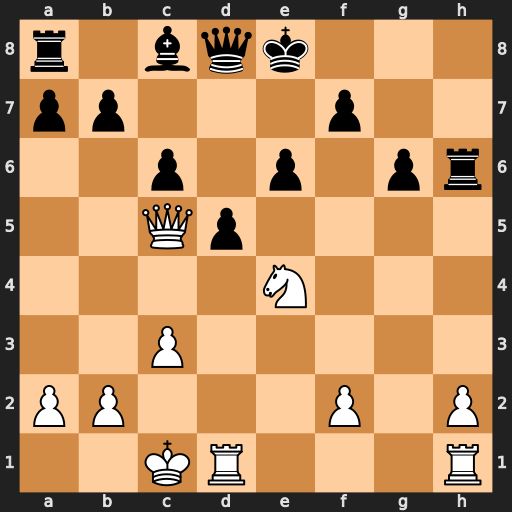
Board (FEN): r1bqk3/pp3p2/2p1p1pr/2Qp4/4N3/2P5/PP3P1P/2KR3R
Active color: w
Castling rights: q
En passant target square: -
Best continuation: Nd6+ Kf8 Nf5+